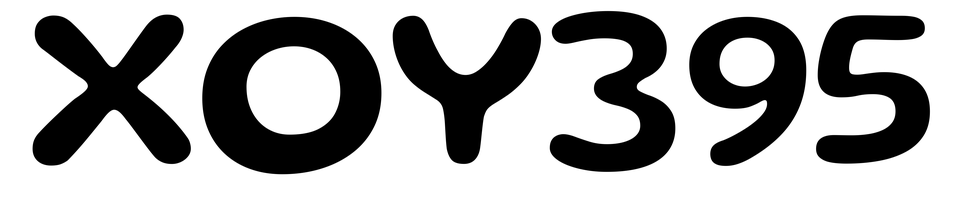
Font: Gluten_Medium